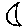
Label: moon